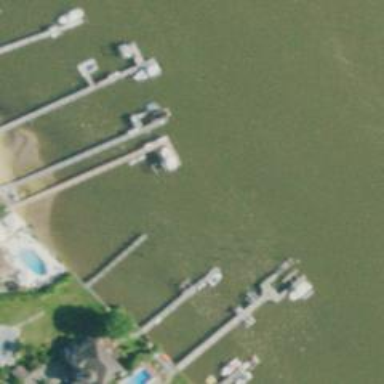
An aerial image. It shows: Man-made pier.